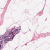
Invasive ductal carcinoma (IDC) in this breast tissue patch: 0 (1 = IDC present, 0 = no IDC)